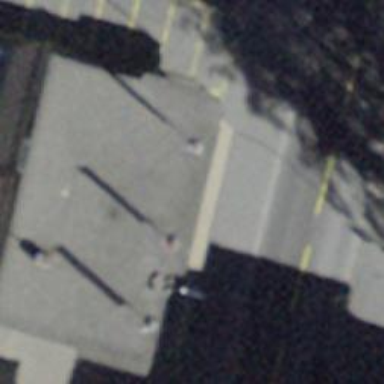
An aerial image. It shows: Shop selling clothes.